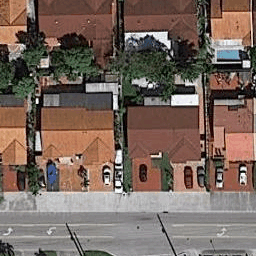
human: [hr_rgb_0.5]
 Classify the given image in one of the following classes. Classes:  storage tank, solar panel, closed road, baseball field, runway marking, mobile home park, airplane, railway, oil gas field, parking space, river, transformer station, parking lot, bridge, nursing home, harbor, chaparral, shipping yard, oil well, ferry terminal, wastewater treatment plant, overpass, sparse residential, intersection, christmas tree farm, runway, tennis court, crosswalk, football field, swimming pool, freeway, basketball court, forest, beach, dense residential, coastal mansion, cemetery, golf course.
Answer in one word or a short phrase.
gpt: dense residential